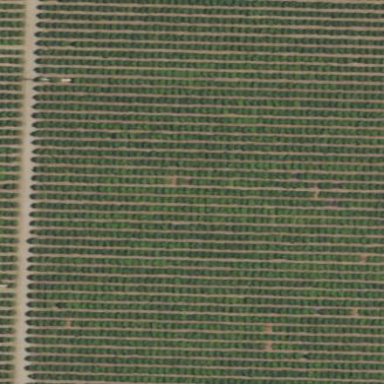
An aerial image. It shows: Orange orchard with beautiful orange trees.